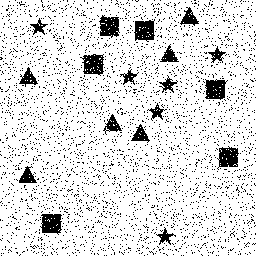
Squares: 6
Triangles: 6
Stars: 6
Total shapes: 18